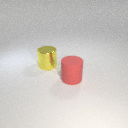
large yellow metal cylinder to the left of large red rubber cylinder